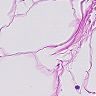
Metastatic tissue present: no